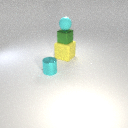
small cyan metal cylinder to the left of large yellow rubber cube